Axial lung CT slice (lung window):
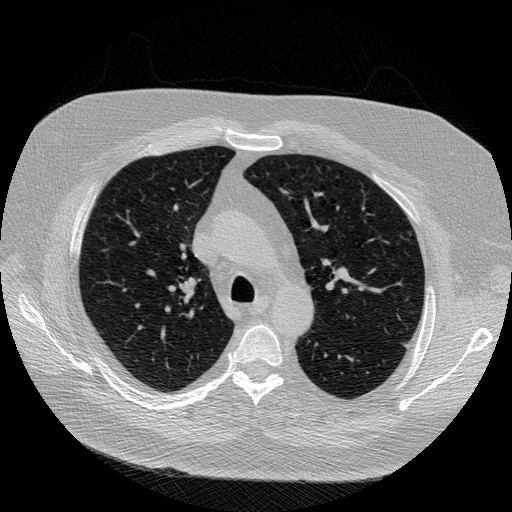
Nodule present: no